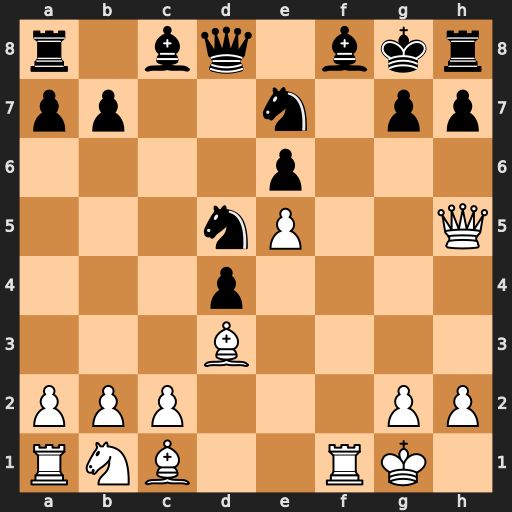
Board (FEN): r1bq1bkr/pp2n1pp/4p3/3nP2Q/3p4/3B4/PPP3PP/RNB2RK1
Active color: w
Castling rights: -
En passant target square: -
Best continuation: Qf7#